Question: This is how the cart screen looks like. The layout changes as per the length of item name.
I want to keep a fixed ratio for all columns in the listview and at the same time, keep the size of button fixed.
How to achieve this ?
Below is the Screenshoot and layout code:

Layout file:
'''
<?xml version="1.0" encoding="utf-8"?>
<TableLayout xmlns:android="http://schemas.android.com/apk/res/android"
android:layout_width="match_parent"
android:layout_height="match_parent"
android:stretchColumns="*"
android:background="#ffffff">
<TableRow>
android:layout_width="match_parent"
android:layout_height="match_parent"
android:id="@+id/cartlist_layout"
android:orientation="horizontal">
<TextView
android:layout_width="wrap_content"
android:layout_height="wrap_content"
android:id="@+id/t1"
android:textStyle="normal|bold"
android:padding="5dip"
android:layout_alignParentLeft="true"
android:layout_toLeftOf="@+id/t2"
/>
<TextView
android:layout_width="wrap_content"
android:layout_height="wrap_content"
android:id="@+id/t2"
android:padding="5dip"
android:textStyle="normal|bold"
android:layout_centerHorizontal="true"
/>
<TextView
android:layout_width="wrap_content"
android:layout_height="wrap_content"
android:layout_alignParentRight="true"
android:layout_toRightOf="@+id/t2"
android:id="@+id/t3"
android:textStyle="normal|bold" />
<Button
android:layout_width="5dp"
android:layout_height="50dp"
android:id="@+id/button6"
android:background="@drawable/delete1" />
</TableRow>>
</TableLayout>
'''
Edit1: The Listview layout code:
'''
<?xml version="1.0" encoding="utf-8"?>
<RelativeLayout xmlns:android="http://schemas.android.com/apk/res/android"
android:layout_width="match_parent"
android:layout_height="match_parent"
xmlns:app="http://schemas.android.com/apk/res-auto"
android:id="@+id/fragment_mycart">
<ListView
android:layout_width="match_parent"
android:layout_height="wrap_content"
android:id="@+id/listView1" />
<android.support.design.widget.FloatingActionButton
android:layout_width="wrap_content"
android:layout_height="wrap_content"
android:layout_gravity="bottom"
android:layout_margin="16dp"
android:clickable="true"
android:layout_alignParentBottom="true"
android:layout_alignParentRight="true"
android:background="@color/colorPrimary"
app:backgroundTint="@android:color/holo_orange_light"
app:borderWidth="0dp"
app:elevation="6dp"
app:fabSize="normal"
app:srcCompat="@drawable/cart" />
</RelativeLayout>
'''
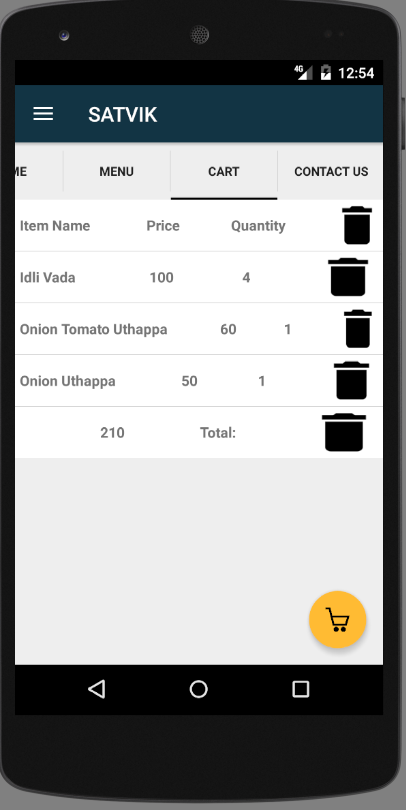
Answer: You can use a 'LinearLayout' as root view of the item instead of 'TableLayout'. You can add 'weights' to the views inside the 'LinearLayout'.
'''
<?xml version="1.0" encoding="utf-8"?>
<LinearLayout xmlns:android="http://schemas.android.com/apk/res/android"
android:layout_width="match_parent"
android:layout_height="match_parent"
android:orientation="horizontal"
android:background="#ffffff">
<TextView
android:layout_width="0dp"
android:layout_height="wrap_content"
android:layout_weight="3"
android:id="@+id/t1"
android:textStyle="normal|bold"
android:padding="5dip"
android:maxLines="1"
android:ellipsize="end" />
<TextView
android:layout_width="0dp"
android:layout_height="wrap_content"
android:layout_weight="1"
android:id="@+id/t2"
android:padding="5dip"
android:textStyle="normal|bold" />
<TextView
android:layout_width="0dp"
android:layout_height="wrap_content"
android:layout_alignParentRight="true"
android:layout_weight="1"
android:id="@+id/t3"
android:textStyle="normal|bold" />
<LinearLayout
android:layout_weight="1"
android:layout_width="0dp"
android:layout_height="wrap_content" >
<Button
android:layout_width="wrap_content"
android:layout_height="wrap_content"
android:id="@+id/button6"
android:background="@drawable/delete1" />
</LinearLayout>
</LinearLayout>
'''
Note : You may want to adjust the weights a bit.